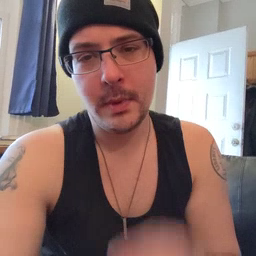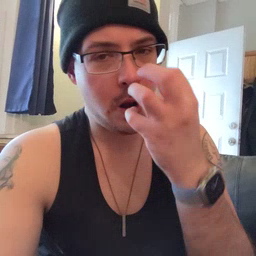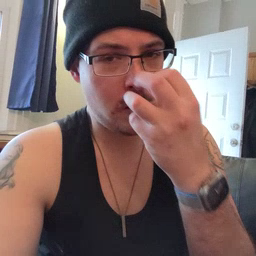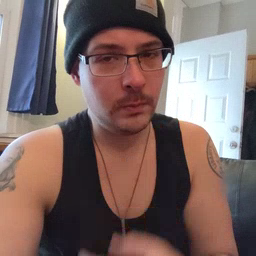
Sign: clown